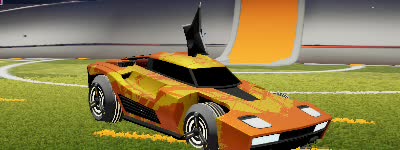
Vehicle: breakout